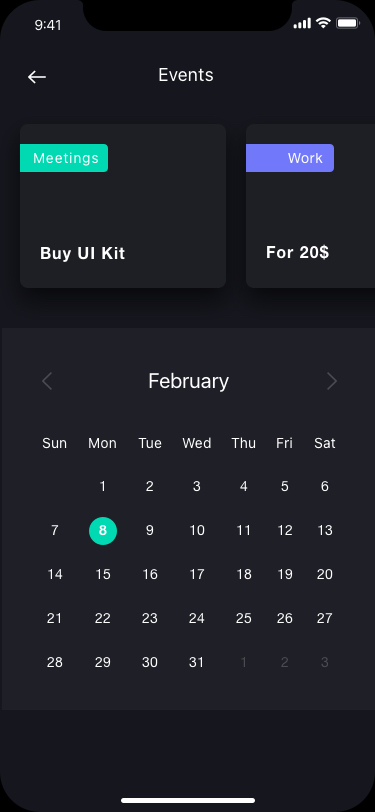
Text in this UI design:
For 20$
Work
Buy UI Kit
Meetings
Events
February
Mon
1
8
15
22
29
Tue
2
9
16
23
30
Wed
3
10
17
24
31
Thu
4
11
18
25
1
Fri
5
12
19
26
2
Sat
6
13
20
27
3
Sun
7
14
21
28